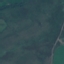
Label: Pasture